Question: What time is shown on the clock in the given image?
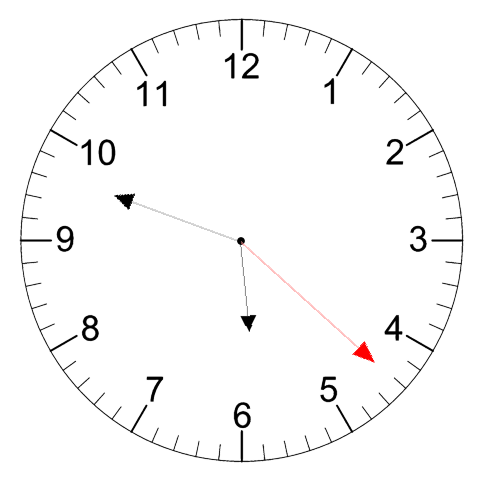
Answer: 05:48:22